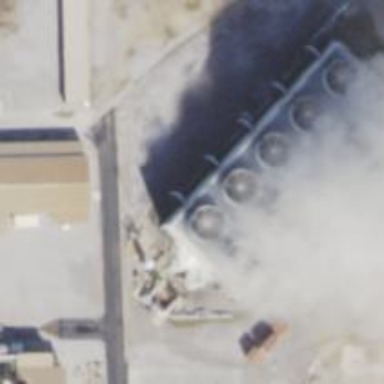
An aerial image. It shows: Industrial building used for cooling purposes.